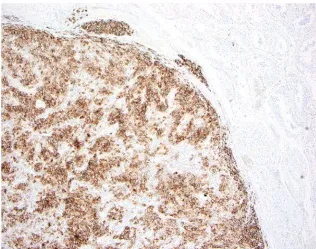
Strong membrane expression of CAIX supportive of clear cell RCC.
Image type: pathology (immunostaining)